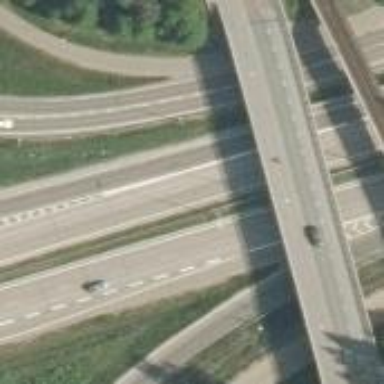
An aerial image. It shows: Motorway junction.